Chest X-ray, AP view. Patient: 28 years old, sex M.
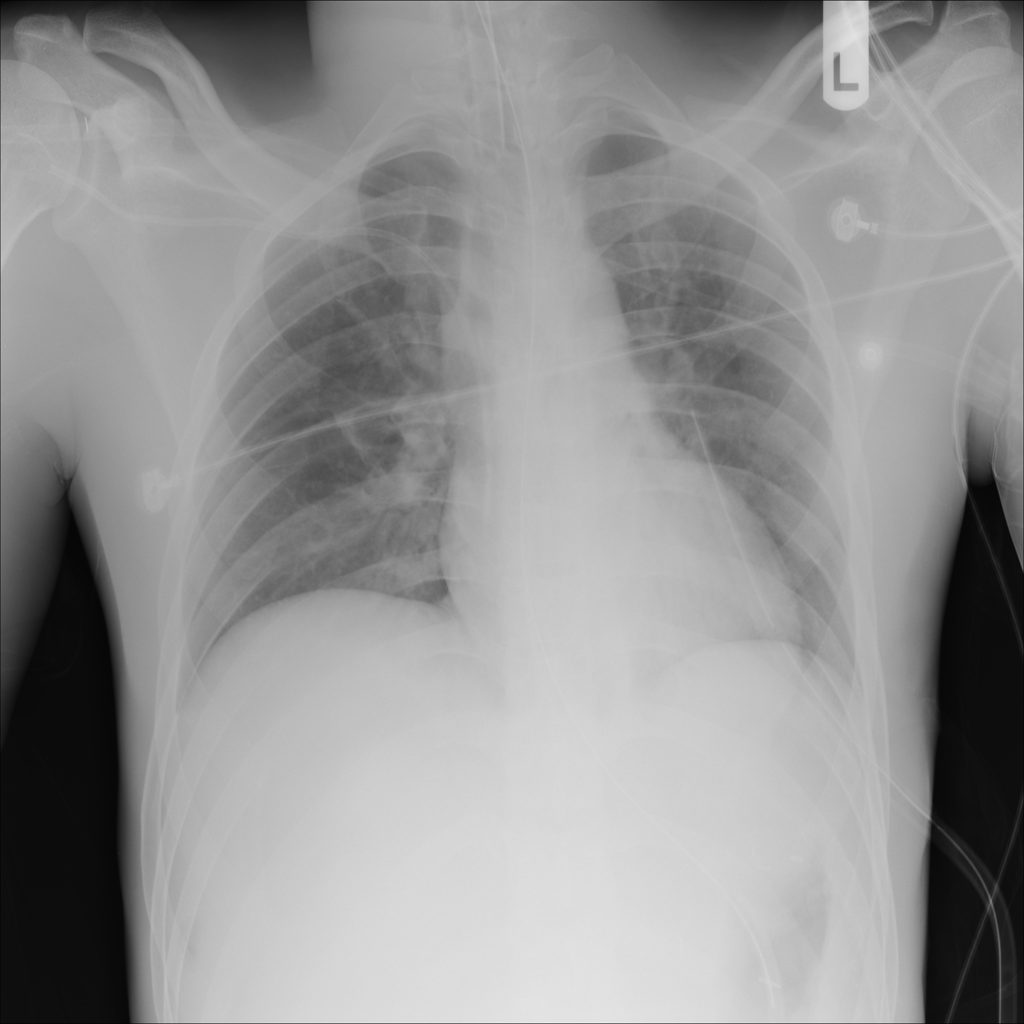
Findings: No Finding